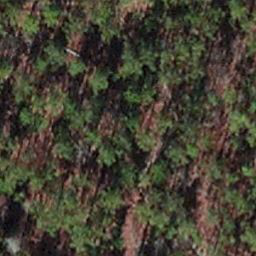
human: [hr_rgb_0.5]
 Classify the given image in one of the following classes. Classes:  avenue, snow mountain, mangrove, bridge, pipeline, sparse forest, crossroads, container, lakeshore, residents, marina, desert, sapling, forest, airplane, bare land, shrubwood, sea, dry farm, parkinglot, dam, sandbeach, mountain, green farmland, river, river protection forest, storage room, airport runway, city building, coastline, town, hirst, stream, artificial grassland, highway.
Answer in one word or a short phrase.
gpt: sapling